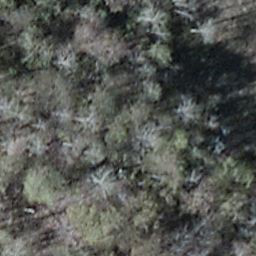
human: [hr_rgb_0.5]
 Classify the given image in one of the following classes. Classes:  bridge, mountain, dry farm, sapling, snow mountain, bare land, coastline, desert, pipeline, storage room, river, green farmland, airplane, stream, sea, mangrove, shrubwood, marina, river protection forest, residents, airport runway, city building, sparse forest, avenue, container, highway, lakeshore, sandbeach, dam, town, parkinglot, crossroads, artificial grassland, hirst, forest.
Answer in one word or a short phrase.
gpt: shrubwood